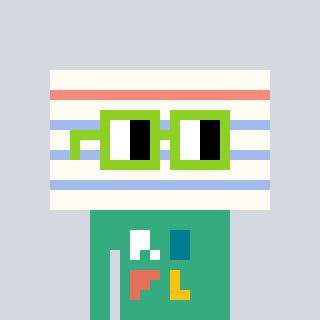
a pixel art character with square light green glasses, a empty notebook page-shaped head and a teal-colored body on a cool background